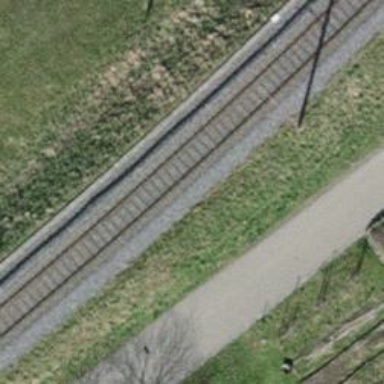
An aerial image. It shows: Single-track electrified railway with contact line.